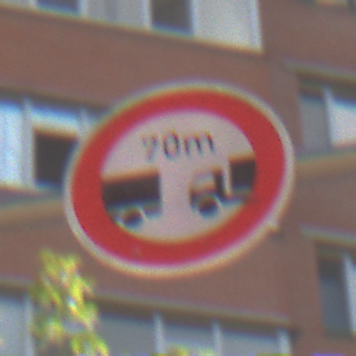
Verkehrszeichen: VerbotUnterschreitenMindestabstand
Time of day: MorningAfternoon
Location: Outdoor (Suburban)
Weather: PartlyCloudy
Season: NotSpecified
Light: Natural